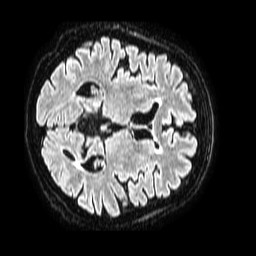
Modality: FLAIR
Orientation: axial
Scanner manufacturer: philips
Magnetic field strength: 1.5 T
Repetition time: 4.8 s
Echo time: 0.3 s